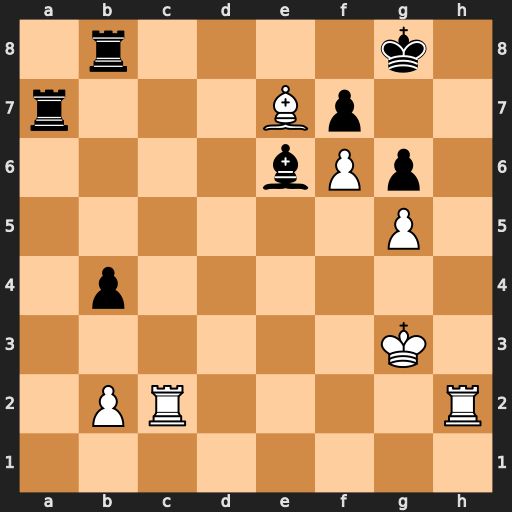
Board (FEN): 1r4k1/r3Bp2/4bPp1/6P1/1p6/6K1/1PR4R/8
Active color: w
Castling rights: -
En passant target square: -
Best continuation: Rh6 Rd7 Rch2 Rd3+ Kf4